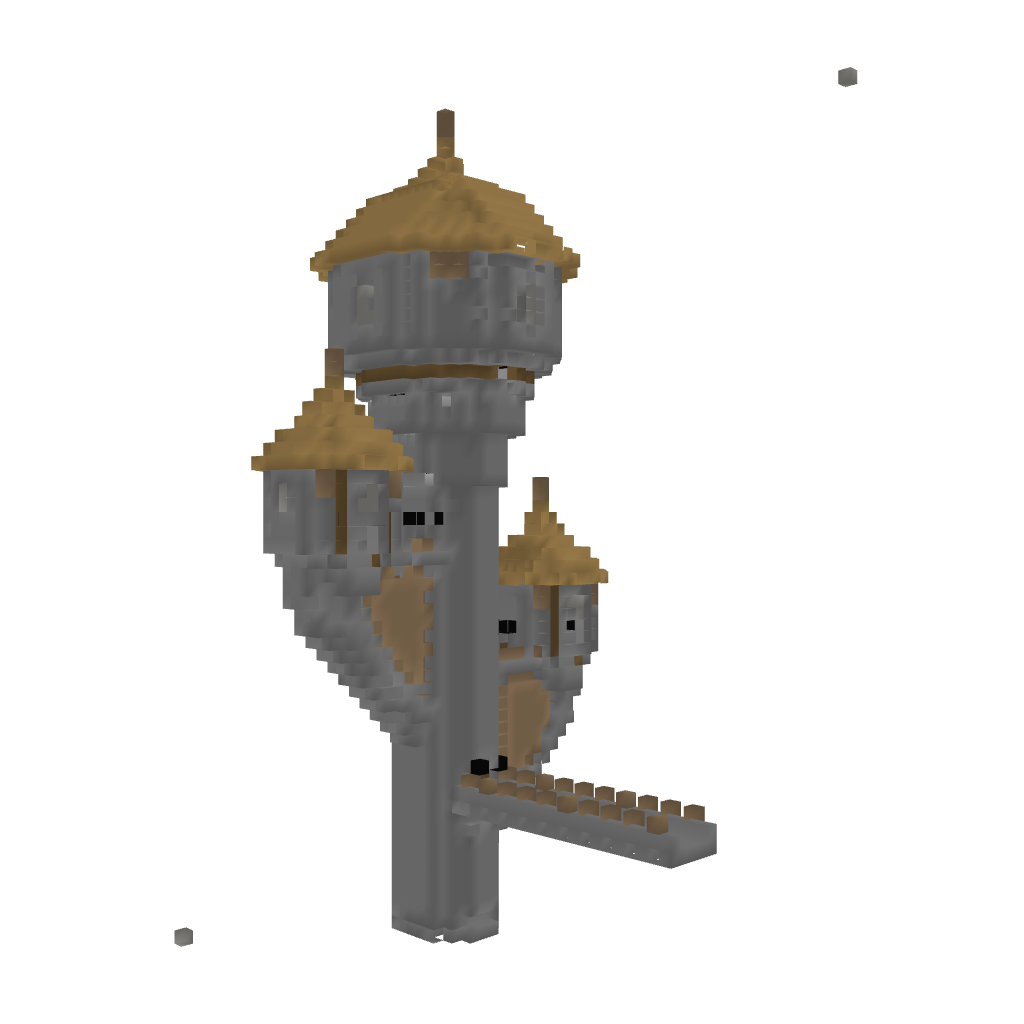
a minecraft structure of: Medieval Towers